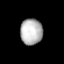
Tissue: prostate
Cell type: T cells
Senescence score: 0.3376
Nuclear area (px): 560
Mean DAPI intensity: 183.712